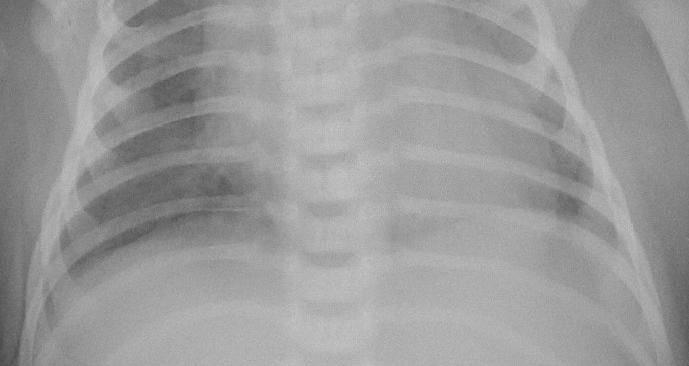
Diagnosis: PNEUMONIA